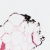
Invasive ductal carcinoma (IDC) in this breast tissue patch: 0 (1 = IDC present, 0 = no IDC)